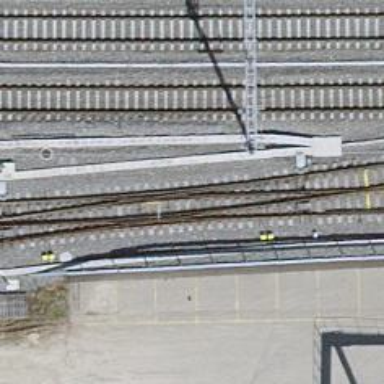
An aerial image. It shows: Single-track electrified railway siding with contact line for service.